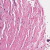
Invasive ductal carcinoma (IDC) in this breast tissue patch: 0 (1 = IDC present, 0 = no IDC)